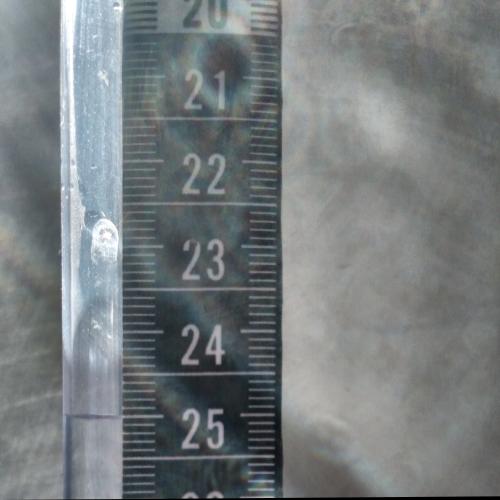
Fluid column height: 25.0 cm